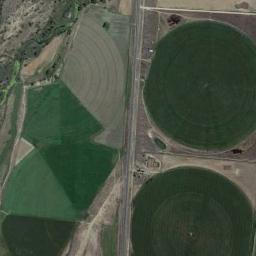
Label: circular_farmland